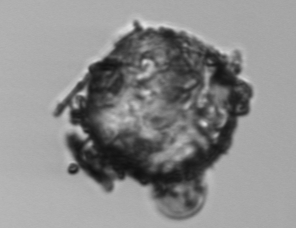
Label: Delphineis